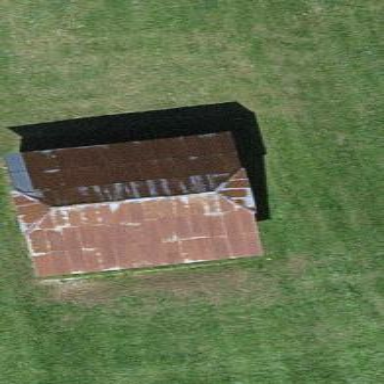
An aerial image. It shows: Shed.